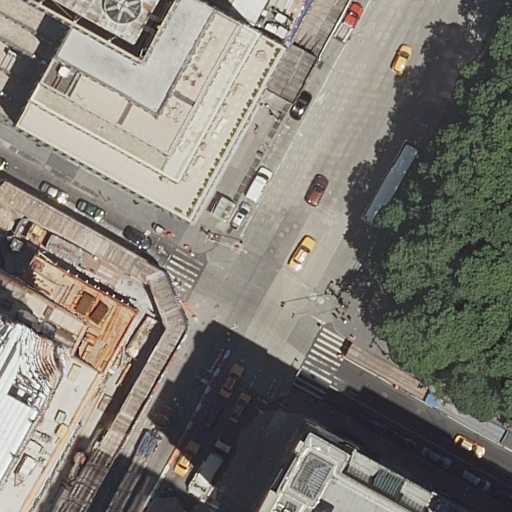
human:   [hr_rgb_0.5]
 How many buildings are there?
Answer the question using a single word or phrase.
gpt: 4

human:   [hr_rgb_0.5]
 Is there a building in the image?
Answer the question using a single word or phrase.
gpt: yes

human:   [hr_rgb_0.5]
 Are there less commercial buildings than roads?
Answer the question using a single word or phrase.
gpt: yes

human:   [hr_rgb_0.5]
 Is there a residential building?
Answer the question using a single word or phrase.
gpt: yes

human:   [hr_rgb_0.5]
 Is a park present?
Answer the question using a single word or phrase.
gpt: yes

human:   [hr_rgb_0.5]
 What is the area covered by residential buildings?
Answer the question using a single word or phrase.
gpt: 1135m2

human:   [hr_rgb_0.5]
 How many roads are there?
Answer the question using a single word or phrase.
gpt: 6

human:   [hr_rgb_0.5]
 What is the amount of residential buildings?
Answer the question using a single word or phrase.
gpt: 3

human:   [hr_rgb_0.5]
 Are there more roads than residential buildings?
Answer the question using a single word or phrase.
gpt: yes

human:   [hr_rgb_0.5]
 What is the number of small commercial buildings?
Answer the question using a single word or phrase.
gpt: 0

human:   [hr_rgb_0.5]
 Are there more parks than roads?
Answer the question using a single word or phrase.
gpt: no

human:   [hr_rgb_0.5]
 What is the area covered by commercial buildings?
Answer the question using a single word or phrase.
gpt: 1712m2

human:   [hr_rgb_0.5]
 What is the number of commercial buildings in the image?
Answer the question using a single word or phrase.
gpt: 1

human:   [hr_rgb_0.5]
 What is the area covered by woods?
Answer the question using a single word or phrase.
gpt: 688m2

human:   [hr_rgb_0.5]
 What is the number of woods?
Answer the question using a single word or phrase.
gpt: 1

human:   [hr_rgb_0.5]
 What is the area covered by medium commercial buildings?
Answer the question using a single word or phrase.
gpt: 0m2

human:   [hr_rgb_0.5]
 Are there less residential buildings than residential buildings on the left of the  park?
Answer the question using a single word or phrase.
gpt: no

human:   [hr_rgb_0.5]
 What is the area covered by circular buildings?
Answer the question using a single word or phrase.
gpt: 0m2

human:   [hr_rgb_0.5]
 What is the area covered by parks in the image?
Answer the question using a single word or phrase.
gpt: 4621m2

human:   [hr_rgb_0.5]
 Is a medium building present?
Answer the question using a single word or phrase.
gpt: yes

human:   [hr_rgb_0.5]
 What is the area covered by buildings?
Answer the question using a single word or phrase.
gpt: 2847m2

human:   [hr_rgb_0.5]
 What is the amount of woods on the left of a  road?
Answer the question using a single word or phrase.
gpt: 0

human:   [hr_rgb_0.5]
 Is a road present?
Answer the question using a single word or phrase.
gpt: yes

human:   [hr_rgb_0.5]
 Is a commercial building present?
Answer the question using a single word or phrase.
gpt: yes

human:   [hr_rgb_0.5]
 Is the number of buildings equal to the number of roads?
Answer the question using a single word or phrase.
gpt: no

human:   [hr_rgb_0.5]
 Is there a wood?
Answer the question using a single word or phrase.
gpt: yes

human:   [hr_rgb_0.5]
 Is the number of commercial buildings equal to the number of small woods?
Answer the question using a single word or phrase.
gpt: no

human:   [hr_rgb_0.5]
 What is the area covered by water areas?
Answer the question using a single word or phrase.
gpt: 0m2

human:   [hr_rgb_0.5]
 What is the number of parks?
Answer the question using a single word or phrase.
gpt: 1

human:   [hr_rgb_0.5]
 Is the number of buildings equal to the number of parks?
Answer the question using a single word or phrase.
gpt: no

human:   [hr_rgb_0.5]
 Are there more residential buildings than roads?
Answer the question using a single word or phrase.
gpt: no

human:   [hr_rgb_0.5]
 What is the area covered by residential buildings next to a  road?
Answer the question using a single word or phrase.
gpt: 1135m2

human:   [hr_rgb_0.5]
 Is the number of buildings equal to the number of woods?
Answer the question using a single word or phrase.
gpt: no

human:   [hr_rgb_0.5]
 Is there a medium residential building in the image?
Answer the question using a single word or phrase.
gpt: yes

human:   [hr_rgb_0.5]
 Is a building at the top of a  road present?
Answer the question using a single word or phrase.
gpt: yes

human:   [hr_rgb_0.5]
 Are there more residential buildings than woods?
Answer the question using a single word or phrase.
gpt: yes

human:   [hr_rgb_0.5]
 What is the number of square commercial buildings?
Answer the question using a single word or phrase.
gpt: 0

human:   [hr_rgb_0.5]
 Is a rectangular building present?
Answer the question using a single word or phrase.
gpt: yes

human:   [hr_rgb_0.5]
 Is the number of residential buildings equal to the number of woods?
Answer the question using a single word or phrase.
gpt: no

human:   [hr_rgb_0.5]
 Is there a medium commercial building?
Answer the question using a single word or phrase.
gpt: no

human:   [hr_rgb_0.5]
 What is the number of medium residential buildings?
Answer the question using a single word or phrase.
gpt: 2

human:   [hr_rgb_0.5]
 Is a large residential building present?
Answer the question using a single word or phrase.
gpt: yes

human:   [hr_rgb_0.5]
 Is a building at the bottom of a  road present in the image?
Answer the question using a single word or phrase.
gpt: yes

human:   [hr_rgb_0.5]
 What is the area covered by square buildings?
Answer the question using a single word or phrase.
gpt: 0m2

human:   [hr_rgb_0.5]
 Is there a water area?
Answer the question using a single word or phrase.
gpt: no

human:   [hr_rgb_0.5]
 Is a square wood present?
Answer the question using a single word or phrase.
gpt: no

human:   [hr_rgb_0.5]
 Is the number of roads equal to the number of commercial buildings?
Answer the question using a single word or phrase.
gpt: no

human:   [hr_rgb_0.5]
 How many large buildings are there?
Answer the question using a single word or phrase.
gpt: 2

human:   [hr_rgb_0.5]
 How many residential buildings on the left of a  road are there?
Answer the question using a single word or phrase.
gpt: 3

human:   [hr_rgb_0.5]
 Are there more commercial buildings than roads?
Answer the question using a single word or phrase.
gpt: no

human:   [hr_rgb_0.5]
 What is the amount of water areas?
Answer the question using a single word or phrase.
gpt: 0

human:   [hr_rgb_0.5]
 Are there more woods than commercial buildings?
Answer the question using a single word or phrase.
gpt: no

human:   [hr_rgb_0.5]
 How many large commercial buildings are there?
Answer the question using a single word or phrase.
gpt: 1

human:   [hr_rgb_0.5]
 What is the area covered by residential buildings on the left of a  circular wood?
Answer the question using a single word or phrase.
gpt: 0m2

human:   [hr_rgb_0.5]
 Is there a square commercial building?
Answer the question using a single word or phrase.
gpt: no

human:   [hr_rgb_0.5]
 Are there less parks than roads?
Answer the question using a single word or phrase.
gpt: yes

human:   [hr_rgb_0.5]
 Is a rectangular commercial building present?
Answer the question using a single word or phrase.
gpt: no

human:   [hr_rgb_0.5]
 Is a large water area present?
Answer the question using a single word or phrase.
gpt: no

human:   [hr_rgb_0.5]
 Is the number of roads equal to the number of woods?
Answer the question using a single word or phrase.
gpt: no

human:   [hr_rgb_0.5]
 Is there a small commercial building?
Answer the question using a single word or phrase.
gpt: no

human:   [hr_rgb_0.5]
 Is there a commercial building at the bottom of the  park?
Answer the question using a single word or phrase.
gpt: yes

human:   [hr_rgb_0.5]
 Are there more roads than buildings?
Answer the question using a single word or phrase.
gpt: yes

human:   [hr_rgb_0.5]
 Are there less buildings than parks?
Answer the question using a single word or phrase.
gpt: no

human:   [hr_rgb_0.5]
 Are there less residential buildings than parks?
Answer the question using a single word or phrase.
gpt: no